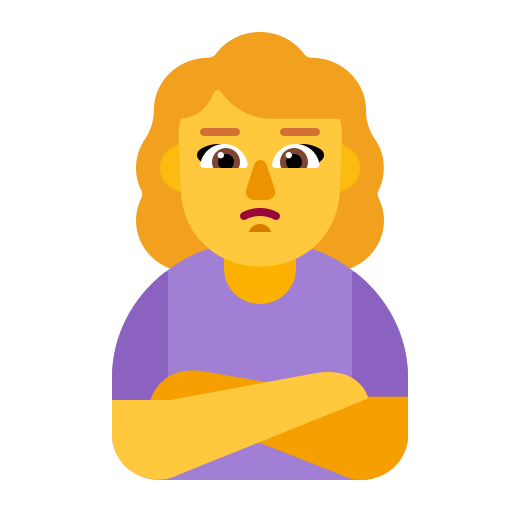
woman pouting flat default